Question: I am not so into HTML and CSS and I have some problem to put a table at the center of its container. So I have the following situation:
'''
<!-- SEDE LEGALE: -->
<div id="sedeLegaleTab">
<table class="standard-table-cls table-header-cls">
<thead class="opening active">
<tr>
<th>
<img class="imgAccordion" src="img/arrow_down.gif"/>
Sede Legale
</th>
</tr>
</thead>
<tbody class="expanded" >
<tr>
<td>
<div id="sedeLegaleContent" class="accordion-pane-content">
<table class="standard-table-cls" style="width: 90%;">
<tbody>
<tr>
<td>Ragione Sociale</td>
<td colspan=5>
<input type="TEXT" name="ragsoc" size=60 maxlength=100 <%=master?"":"readonly"%>
class="testosmallUpper" value="<%= ragioneSociale %>" onblur="MakeItUpper(event,this)">
</td>
</tr>
..............................................
..............................................
..............................................
OTHER TR
..............................................
..............................................
..............................................
</tbody>
</table>
</div>
</td>
</tr>
</tbody>
</table>
</div>
'''
I know that it is a pretty orrible old table layout but it is a very old legacy application and I have to work on it.
So this is a screenshot of what it is rendered by the content of this table (that is into the previous code):
'''
<table class="standard-table-cls" style="width: 90%;">
'''

Now, as you can see, this table is into a div having and it have setted
So I need to center it inside its container (the div having )
What can I try to do it?
I can do it adding to this div the attribute, in this way:
'''
<div id="sedeLegaleContent" class="accordion-pane-content" align="center">
'''
But can I do it in some better way using the CSS? Or is it a good solution?
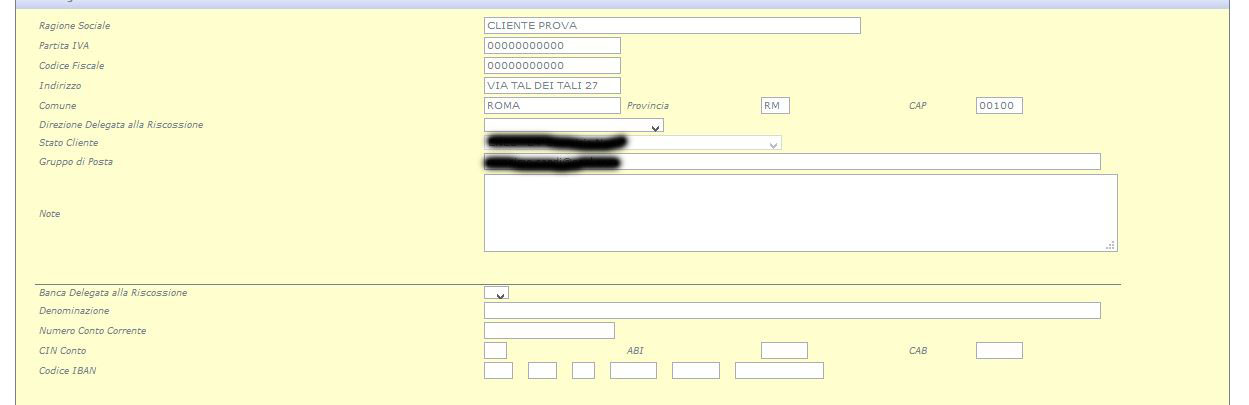
Answer: Try to use like this: <URL>
CSS:
'''
table{
border:1px solid #ddd;
margin:0 auto;
}
'''